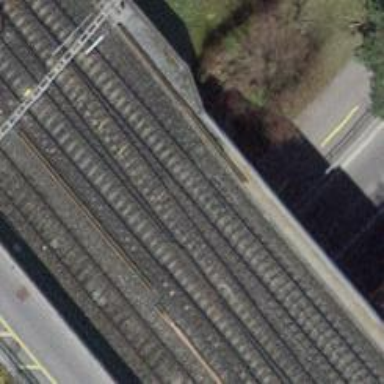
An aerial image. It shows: Bridge over electrified railway with contact lines.